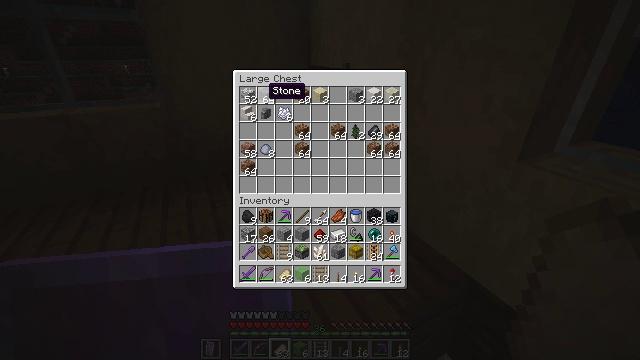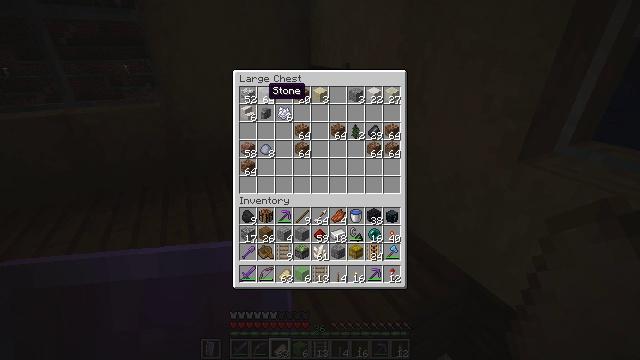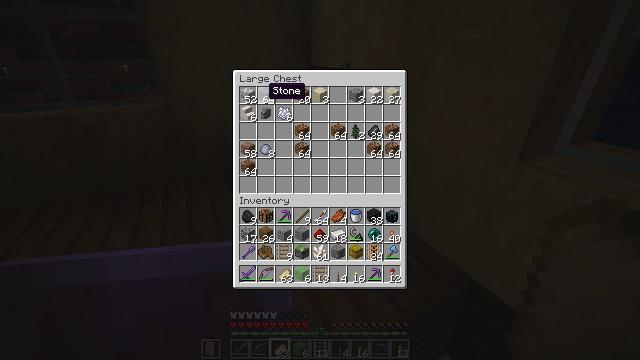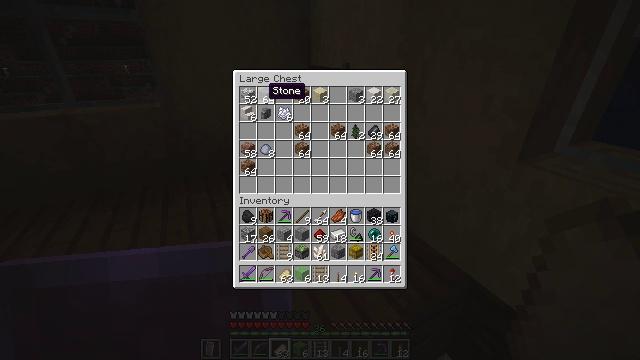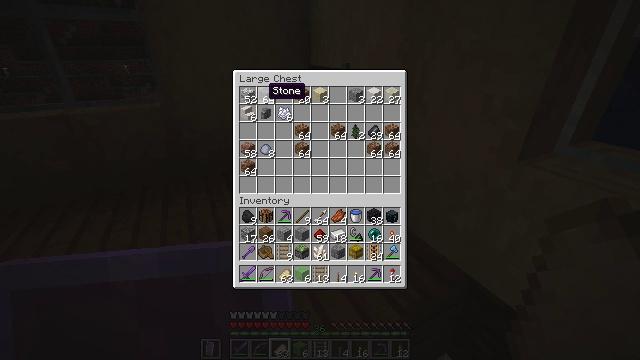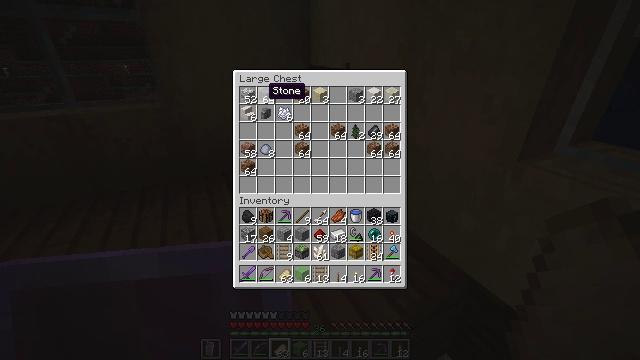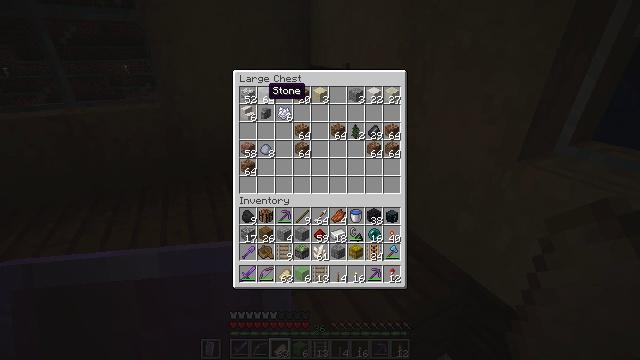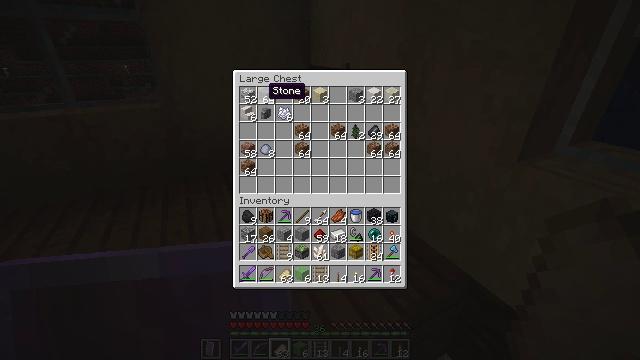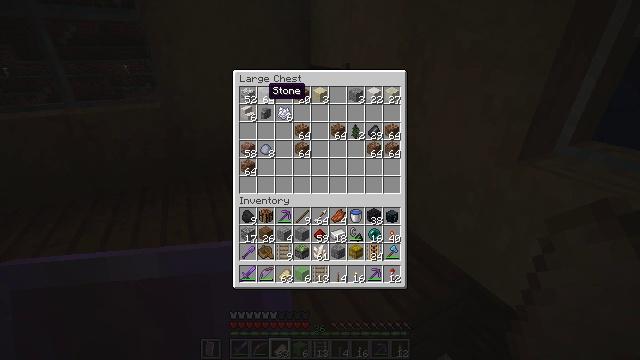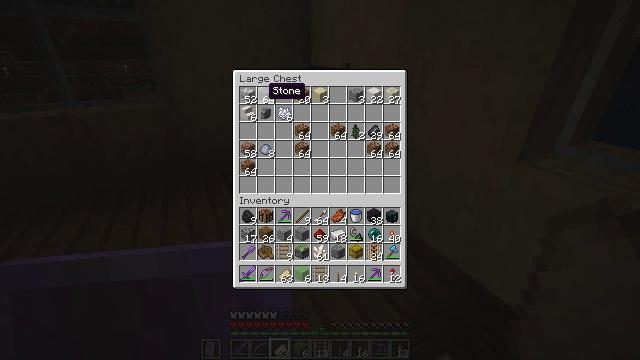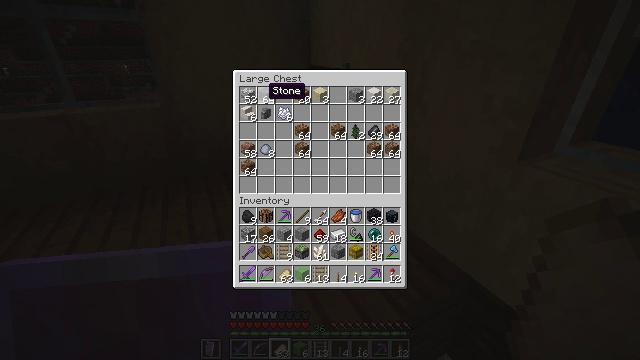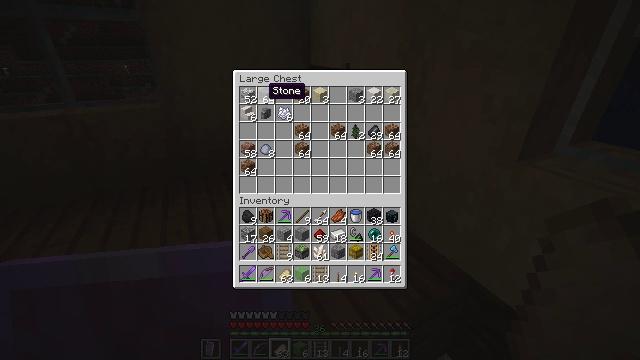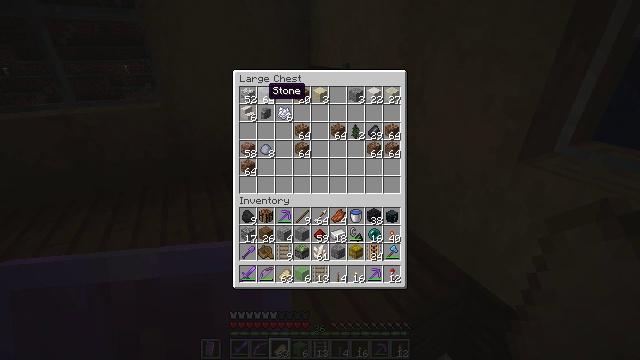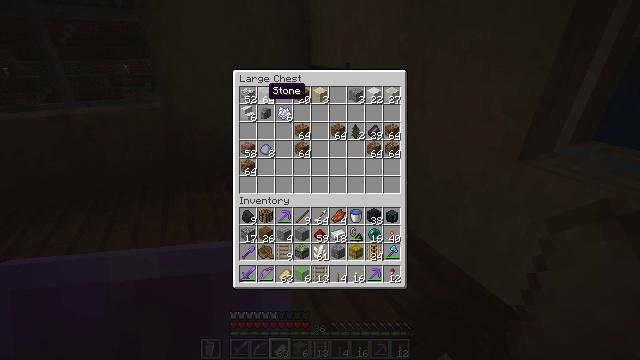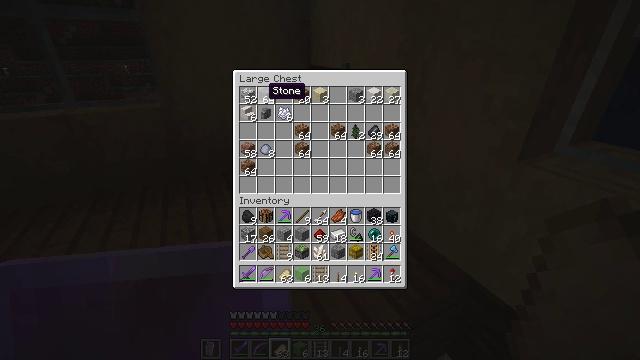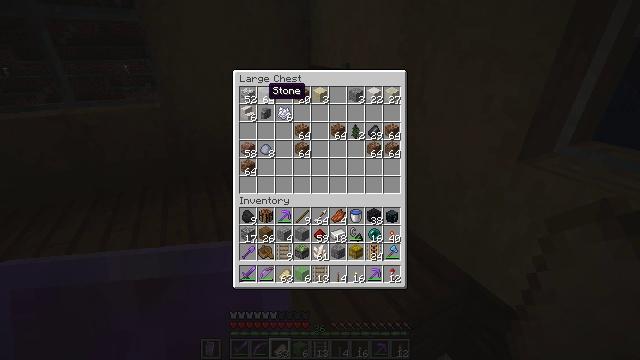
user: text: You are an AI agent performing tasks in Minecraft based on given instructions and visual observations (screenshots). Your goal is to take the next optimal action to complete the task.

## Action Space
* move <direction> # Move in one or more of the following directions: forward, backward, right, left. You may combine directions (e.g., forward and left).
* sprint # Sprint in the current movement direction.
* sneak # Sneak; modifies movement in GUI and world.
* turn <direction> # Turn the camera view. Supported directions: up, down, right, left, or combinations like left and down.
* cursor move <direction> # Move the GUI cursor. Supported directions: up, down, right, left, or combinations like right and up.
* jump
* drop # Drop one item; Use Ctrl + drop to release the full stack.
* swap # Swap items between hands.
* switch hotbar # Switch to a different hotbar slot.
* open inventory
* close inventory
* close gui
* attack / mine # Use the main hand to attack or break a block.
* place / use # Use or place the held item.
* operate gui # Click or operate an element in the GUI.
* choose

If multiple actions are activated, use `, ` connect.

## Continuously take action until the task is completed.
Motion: motion action
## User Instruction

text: Create a comparator with three redstone torches, three stones, and one nether quartz.
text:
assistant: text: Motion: sneak
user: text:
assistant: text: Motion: sneak
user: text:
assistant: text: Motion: sneak
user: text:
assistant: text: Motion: sneak
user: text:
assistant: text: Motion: sneak
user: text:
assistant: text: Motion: sneak
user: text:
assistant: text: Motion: sneak
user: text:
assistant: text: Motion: sneak
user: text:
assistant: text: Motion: sneak
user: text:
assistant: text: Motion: sneak
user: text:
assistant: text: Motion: sneak
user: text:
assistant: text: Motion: sneak
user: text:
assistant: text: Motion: sneak
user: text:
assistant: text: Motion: sneak
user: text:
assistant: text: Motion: sneak
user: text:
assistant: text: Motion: sneak
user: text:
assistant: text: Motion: sneak, attack / mine
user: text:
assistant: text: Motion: sneak, attack / mine
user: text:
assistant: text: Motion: sneak, attack / mine
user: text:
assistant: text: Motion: sneak, attack / mine
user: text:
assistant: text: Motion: sneak, attack / mine
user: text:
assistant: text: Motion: sneak
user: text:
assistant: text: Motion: sneak
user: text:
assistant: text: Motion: sneak, turn down
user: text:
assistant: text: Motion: sneak, turn right and down
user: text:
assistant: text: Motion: turn down
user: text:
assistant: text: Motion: turn down
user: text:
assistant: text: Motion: turn down
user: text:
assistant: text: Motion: no_op
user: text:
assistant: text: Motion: no_op